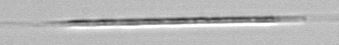
Label: Rhizosolenia